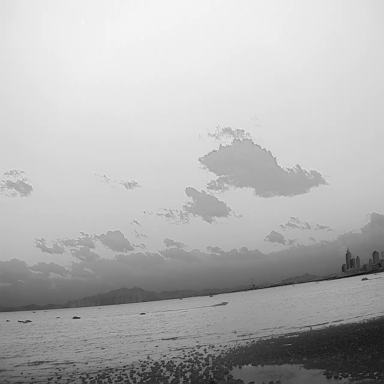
There are eight objects shown in the infrared image, including a canoe, and seven bulk_carriers.